Question: I am currently using a JASidePanel for my application and I have a UITableViewcontroller with a UIRefreshControl as one of the ViewControllers for it. The width of my tableview still has a width of 320 pixels so the UIRefreshControl gets centered right in the middle of the view. I'm trying to figure out if there's a way to offset the UIRefreshControl (moving the x by 20 pixels to the left) so that it looks centered when I have my side panel visible.
Thanks!

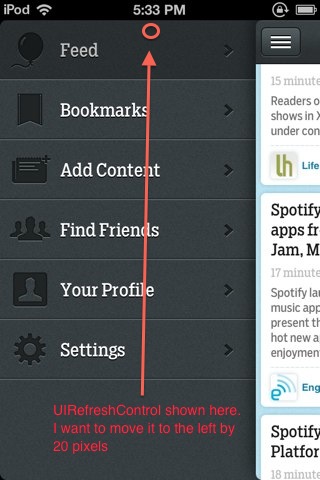
Answer: You need to set the frame of the 'UIRefreshControl'. Use this code
'''
UIRefreshControl *refContr=[[UIRefreshControl alloc] initWithFrame:CGRectMake(0, 0, 20, 20)];
[refContr setTintColor:[UIColor blueColor]];
[refContr setBackgroundColor:[UIColor greenColor]];
[stocktable addSubview:refContr];
[refContr setAutoresizingMask:(UIViewAutoresizingFlexibleRightMargin|UIViewAutoresizingFlexibleLeftMargin)];
[[refContr.subviews objectAtIndex:0] setFrame:CGRectMake(30, 0, 20, 30)];
NSLog(@"subViews %@",refContr.subviews);
'''
Output: